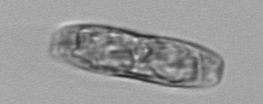
Label: pennate_morphotype1